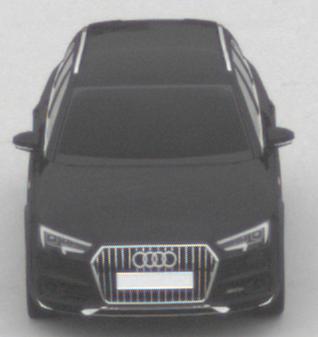
Make: Audi
Model: A4 Allroad 45 TFSI
Detailed model: A4 (B9) allroad
Model produced from: 2019/02
Model produced until: 2019/05
Doors: 5
Color: black
Road condition: dry road
Daytime: midday
Contrast: low contrast